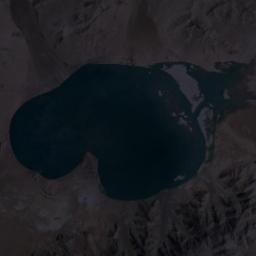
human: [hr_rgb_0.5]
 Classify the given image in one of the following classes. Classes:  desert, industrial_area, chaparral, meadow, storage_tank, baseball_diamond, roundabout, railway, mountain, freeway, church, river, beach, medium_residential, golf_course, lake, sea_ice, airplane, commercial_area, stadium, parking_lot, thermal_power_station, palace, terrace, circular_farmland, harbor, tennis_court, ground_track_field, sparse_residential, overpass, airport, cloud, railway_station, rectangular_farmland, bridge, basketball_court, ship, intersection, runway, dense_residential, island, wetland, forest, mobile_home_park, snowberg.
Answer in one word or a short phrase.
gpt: lake